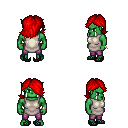
a pixel art fantasy rpg character, male body template, orc, green skin, white tunic, magenta pants, red swoop hairstyle, bracelets, ghillies, four views (front, back, left, right), 2x2 character sprite sheet, small pixel art, hard edges, no anti-aliasing